Question: My JavaScript code returns different outputs when run locally and when run in Google Sheets. The code below takes 2 arrays (one contains labels, one contains data) and sum the data according to the label:
'''
function removeDuplicateSum(label, data) {
var result = {};
for (var i = 0; i < label.length; i++) {
if (label[i] in result) result[label[i]] += data[i];
else result[label[i]] = data[i];
};
return result;
}
'''
And here's a sample output:
'''
function printObject(obj) {
// helper function to print the object
return JSON.stringify(obj);
}
c = [1, 2, 3, 4, 5]
b = ['a', 'a', 'b', 'b', 'c']
console.log(printObject(removeDuplicateSum(b, c)));
>>> {"a":3,"b":7,"c":5} // Correct output
'''
But when I use it as a custom function in Google Sheets, it returns an empty object:

And the output in that cell is simply an empty string ('""'). I expect it to return this string "{"a":3,"b":7,"c":5}".
I also have another function which returns an 'int' locally but returns a 'string' in Google Sheets - another example of how JavaScript works differently in Google Sheets.
And where can I find a reference on the differences between Google Apps Script and the JavaScript used in a web environment?
Thanks a lot.
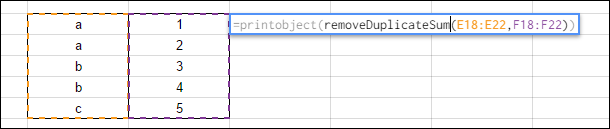
Answer: My guess is that you are trying to return an {object} to be used a parameter in the outer function and sheets do not accept(know what to do with) {objects} as parameters.
In addition, arrays for label and sum are 2d.
The following gives the expected results:
'''
function removeDuplicateSum(label, data) {
var result = {};
for (var i = 0; i < label.length; i++) {
if (label[i][0] in result) result[label[i][0]] += data[i][0]
else (result[label[i][0]] = data[i][0]);
};
return JSON.stringify(result);
}
'''
Edit:
I passed text, created by the inner function, as the parameter to the outer function and added more text from the outer function and worked as expected therefore I still believe passing an {object} as a parameter to a custom function is the problem:
The custom formula:
'''
=outerFunction(innerFunction($A$2:$A$6,$B$2:$B$6))
'''
functions:
'''
function innerFunction(label, data) {
var result = {};
for (var i = 0; i < label.length; i++) {
if (label[i][0] in result) result[label[i][0]] += data[i][0]
else (result[label[i][0]] = data[i][0]);
};
return JSON.stringify(result); // {"a":3,"b":7,"c":5} as text
}
function outerFunction(parameter) {
return parameter + " is parameter";
}
'''
yield:
'''
{"a":3,"b":7,"c":5} is parameter
'''